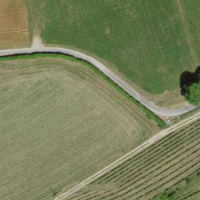
EUNIS habitat code: 52
Species observed at this site:
Linaria vulgaris
Clematis vitalba